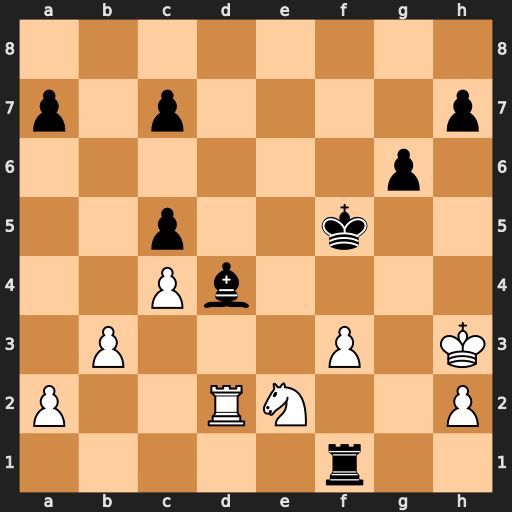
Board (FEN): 8/p1p4p/6p1/2p2k2/2Pb4/1P3P1K/P2RN2P/5r2
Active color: w
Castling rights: -
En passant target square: -
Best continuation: Ng3+ Kf4 Nxf1